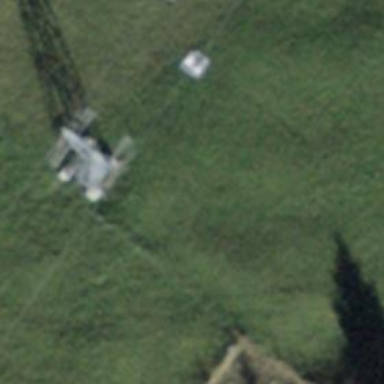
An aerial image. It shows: Pylon used for aerialway.